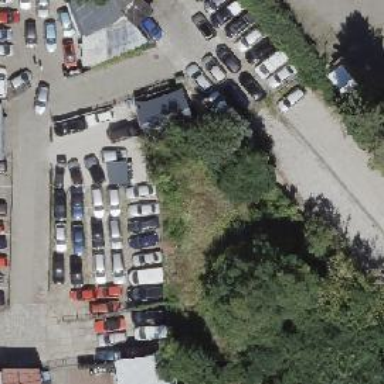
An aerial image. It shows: Car shop.